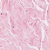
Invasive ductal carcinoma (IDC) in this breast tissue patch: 0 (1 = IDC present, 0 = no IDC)